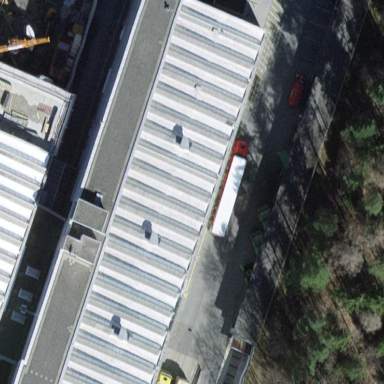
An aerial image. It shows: View of roof of building.